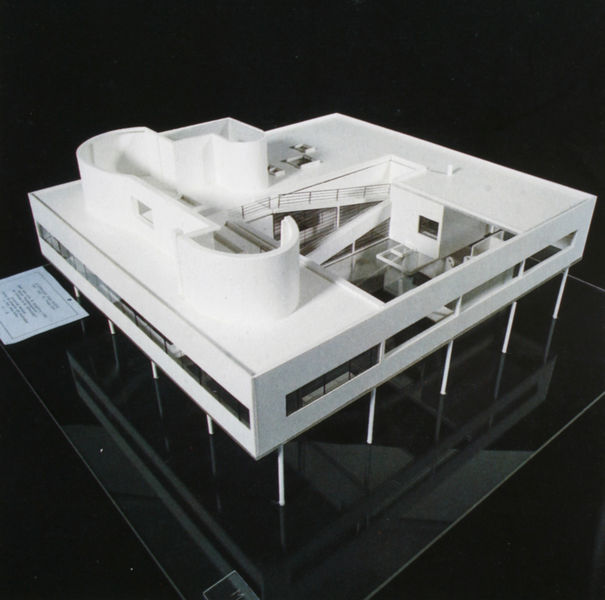
Titel: Villa Savoye, Poissy, Modellansicht
Künstler: Le Corbusier
Standort: Poissy
Institution: Villa Savoye
Schlagwörter: schatten, weiß, fenster, glas, licht, schwarz, stützen, säule, säulen, dach, gebäude, haus, architektur, spiegelung, kontrast, schrift, modell, modern, treppe, aufgang, geländer, foto, fotografie, photographie, stütze, zettel, schwarzweiß, beschriftung, photo, farbfoto, rechteckig, etagen, ständer, rampe, aufnahme, quadratisch, nischen, etage, säulem, corbusier, stocke, architekturmodell, schwarzwwiß